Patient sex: M
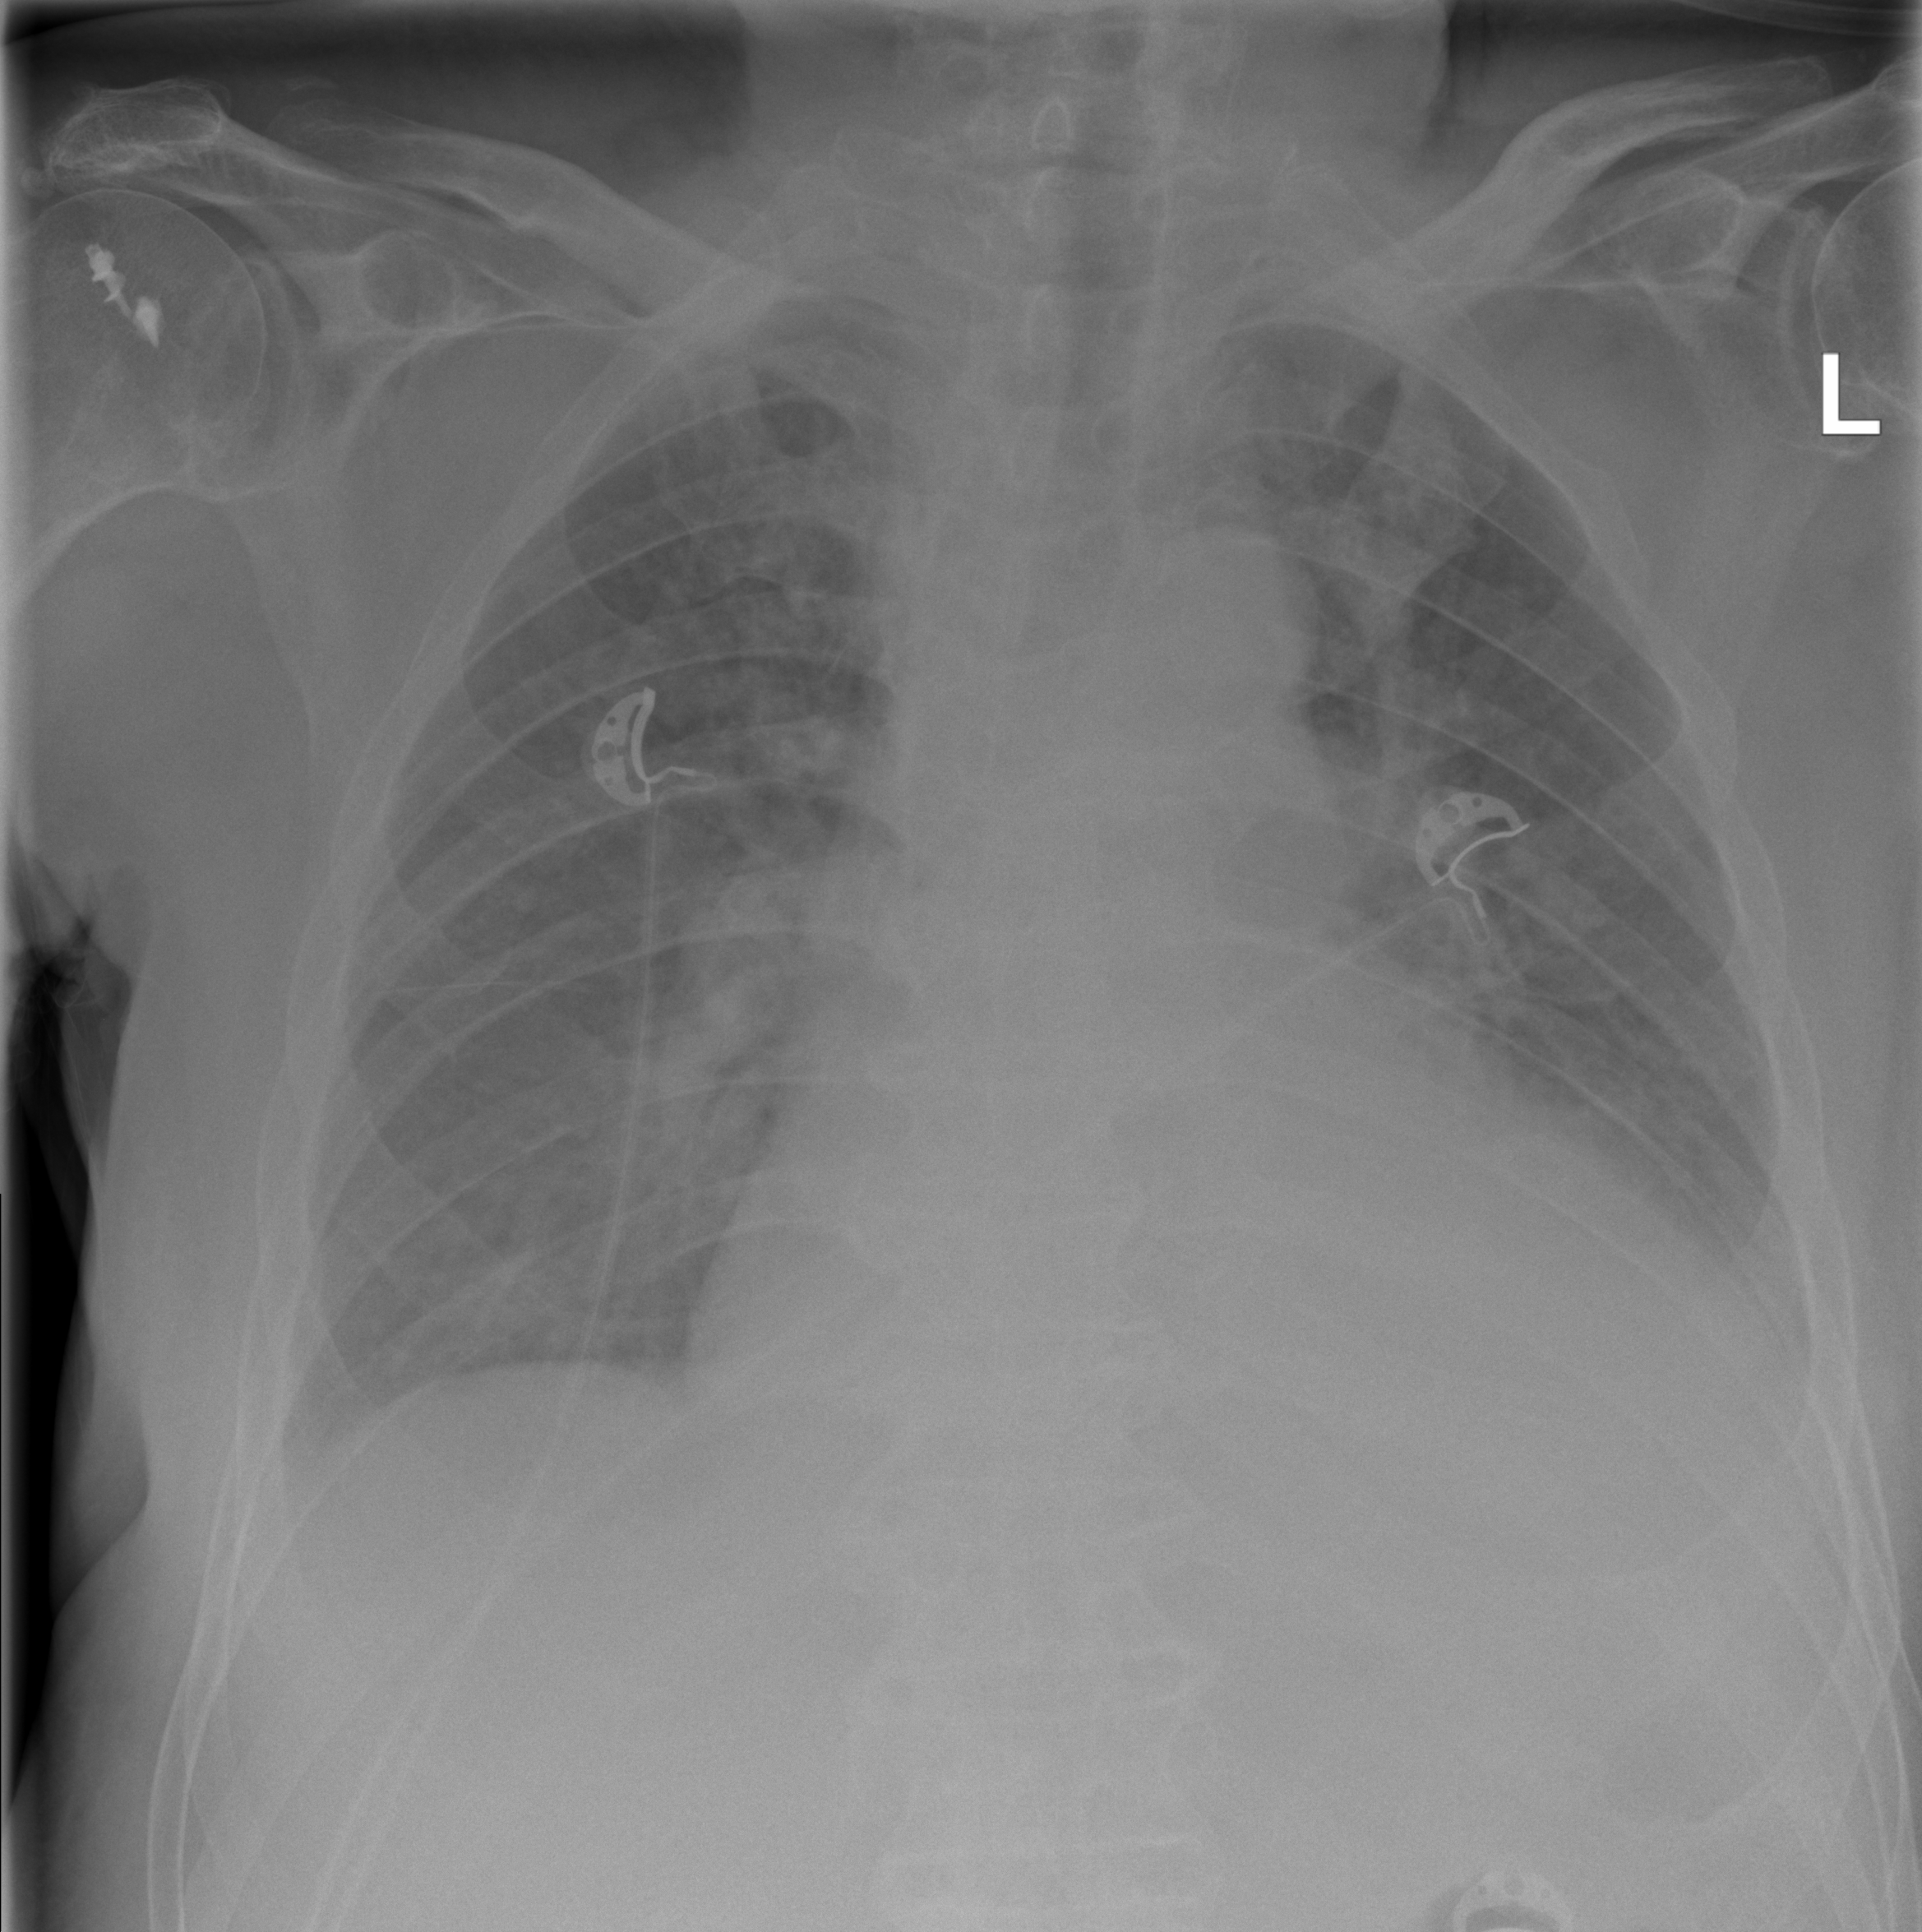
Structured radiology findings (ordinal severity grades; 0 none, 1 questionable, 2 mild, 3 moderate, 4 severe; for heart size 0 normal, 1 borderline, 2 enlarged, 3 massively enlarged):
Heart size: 2
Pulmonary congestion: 3
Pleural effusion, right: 2
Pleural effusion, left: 3
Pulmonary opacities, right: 0
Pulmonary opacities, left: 0
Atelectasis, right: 2
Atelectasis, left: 2